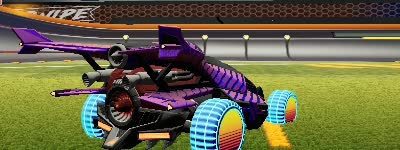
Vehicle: aftershock